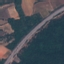
Label: Highway